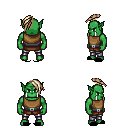
a pixel art fantasy rpg character, male body template, orc, green skin, leather chest armor, metal pants, white blonde long mohawk hairstyle, black slippers, four views (front, back, left, right), 2x2 character sprite sheet, small pixel art, hard edges, no anti-aliasing